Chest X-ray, PA view. Patient: 47 years old, sex M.
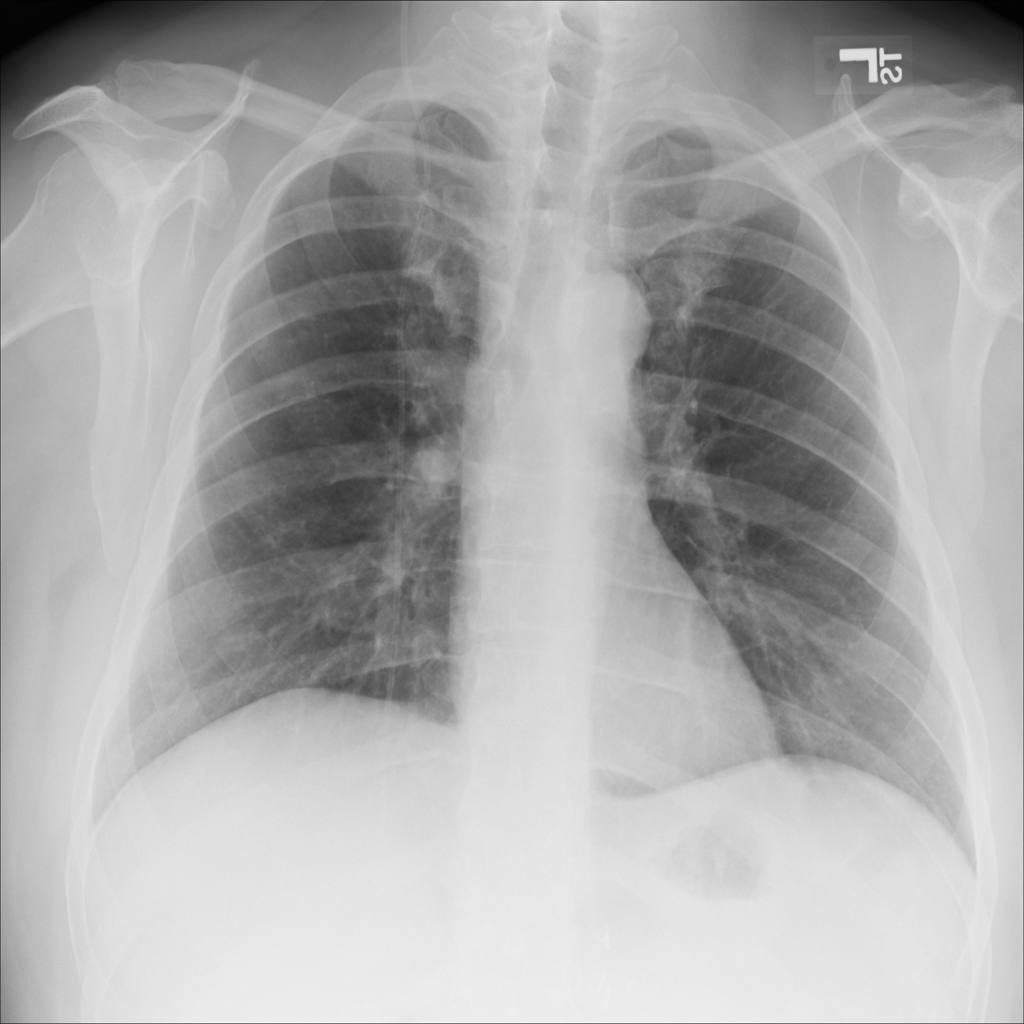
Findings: No Finding